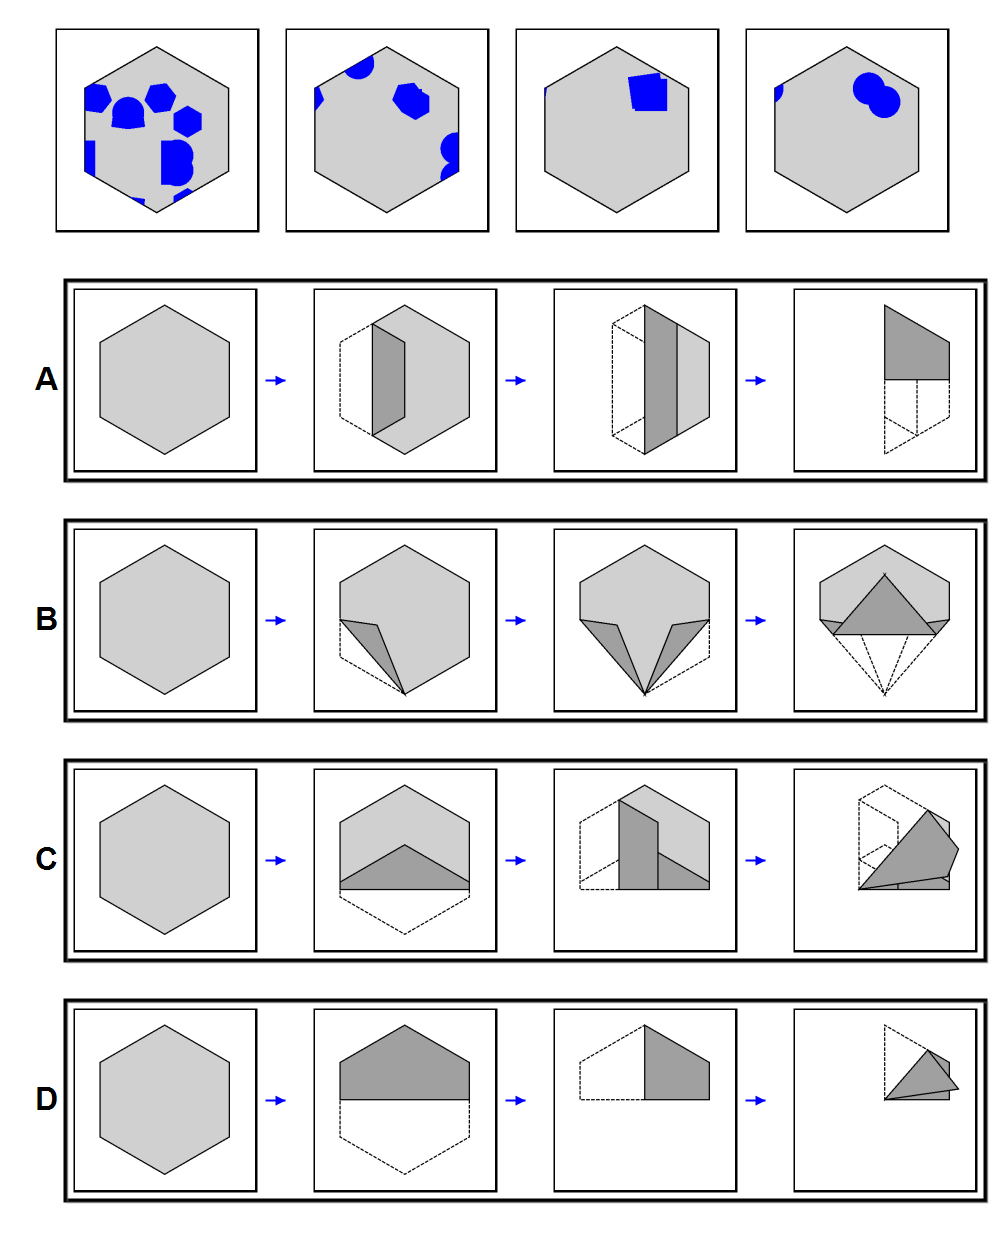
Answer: C